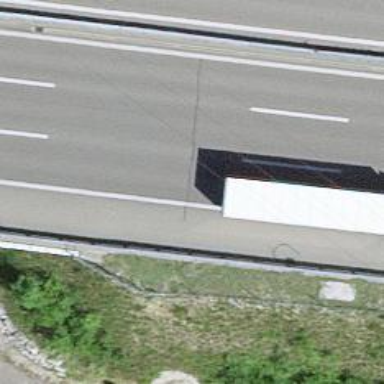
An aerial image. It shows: Asphalt bridge on motorway.